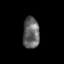
Tissue: skin
Cell type: Epithelial cells
Senescence score: 0.2563
Nuclear area (px): 510
Mean DAPI intensity: 99.9